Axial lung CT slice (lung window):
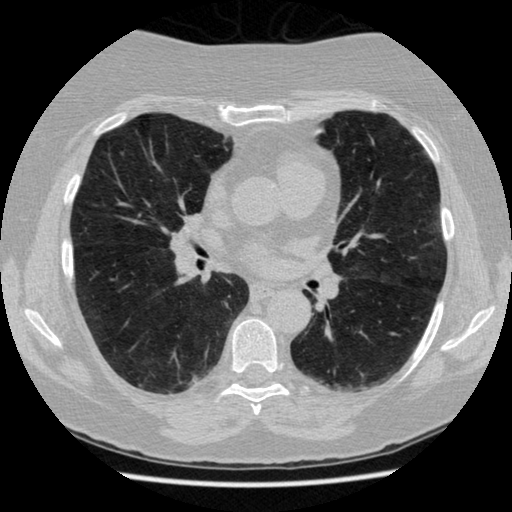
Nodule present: no